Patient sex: F
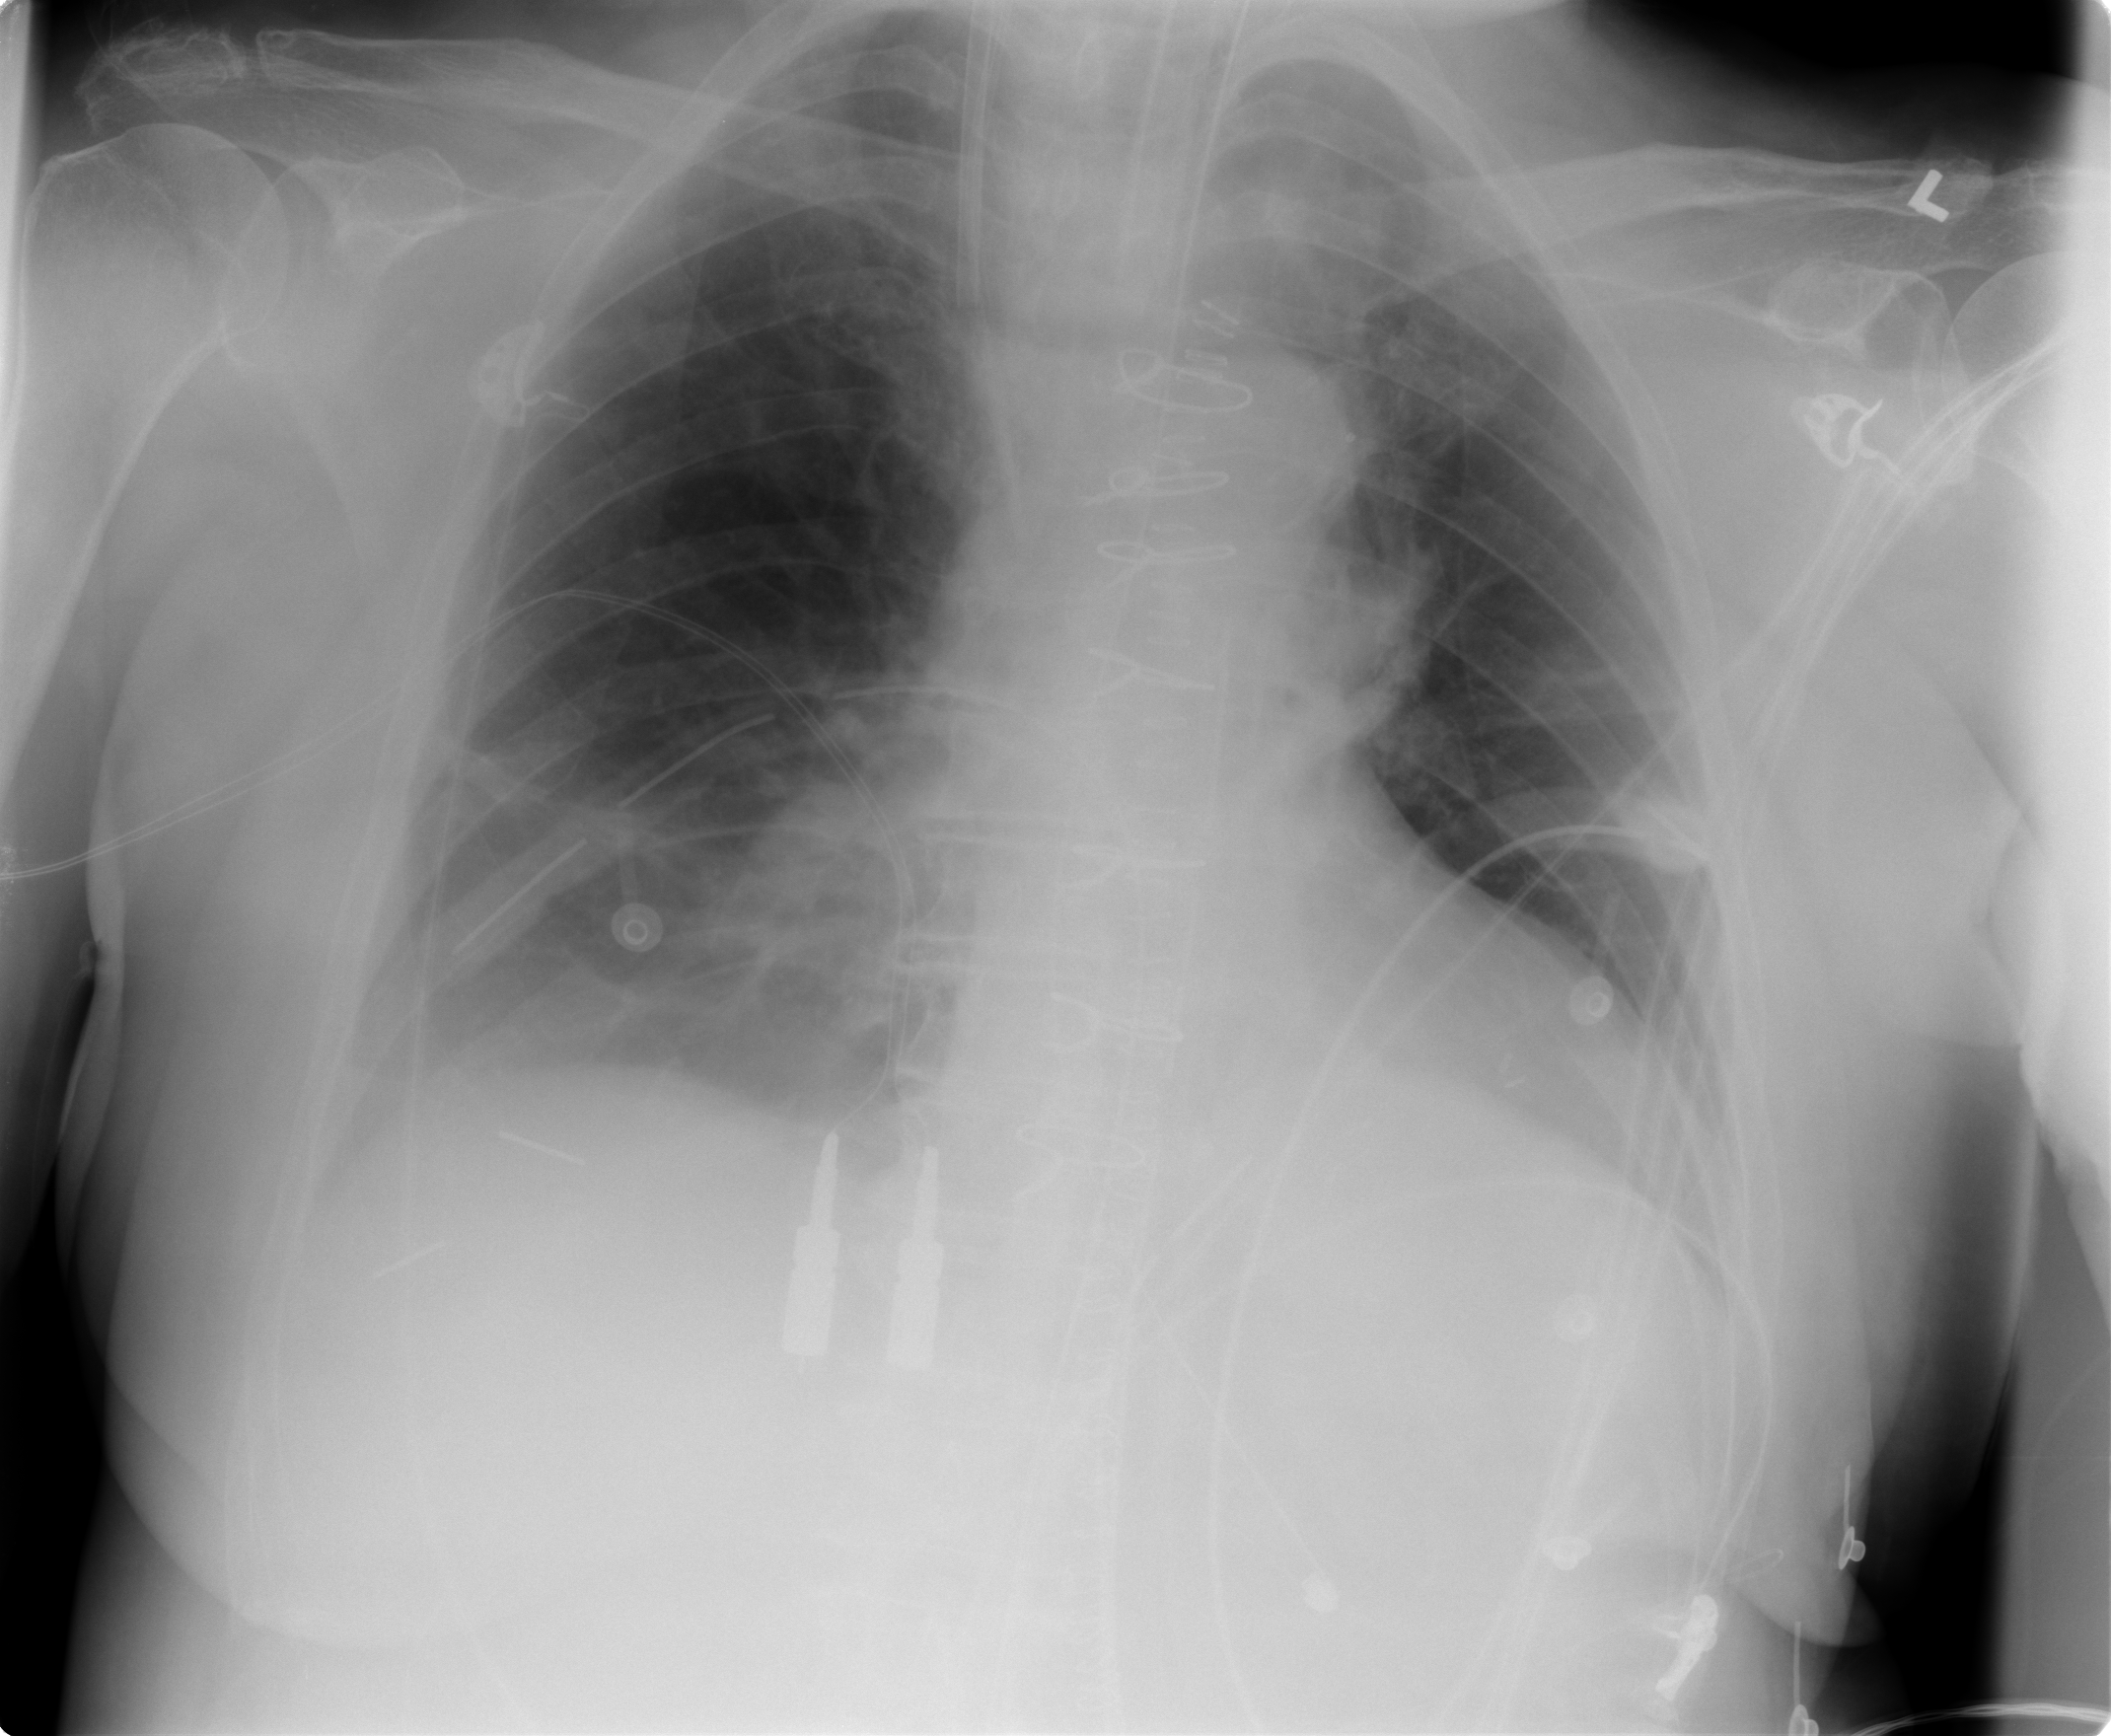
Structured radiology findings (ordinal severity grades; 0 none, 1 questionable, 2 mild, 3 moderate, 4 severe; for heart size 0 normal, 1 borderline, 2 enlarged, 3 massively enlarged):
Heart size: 0
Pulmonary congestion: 2
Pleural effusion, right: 2
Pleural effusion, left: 0
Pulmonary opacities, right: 0
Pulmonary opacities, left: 0
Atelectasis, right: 2
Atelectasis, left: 0